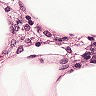
Metastatic tissue present: no